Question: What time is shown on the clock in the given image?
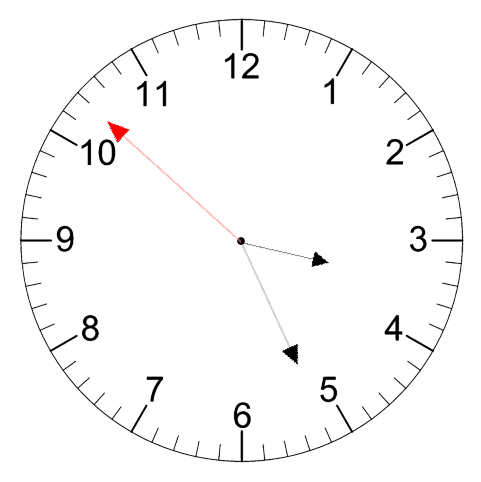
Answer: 03:25:52